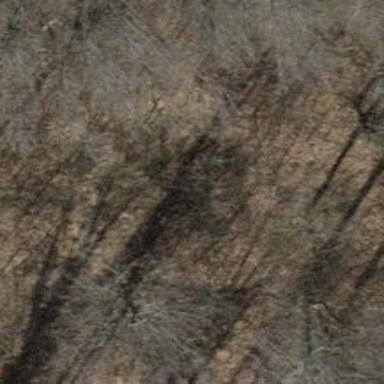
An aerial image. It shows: Unpaved path.